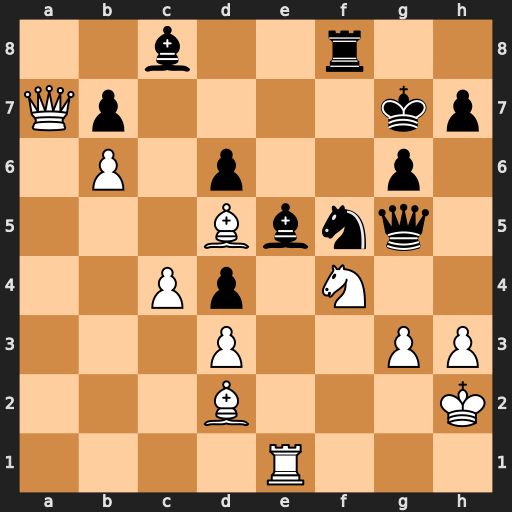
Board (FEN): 2b2r2/Qp4kp/1P1p2p1/3Bbnq1/2Pp1N2/3P2PP/3B3K/4R3
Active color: w
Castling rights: -
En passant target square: -
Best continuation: Ne6+ Bxe6 Bxg5